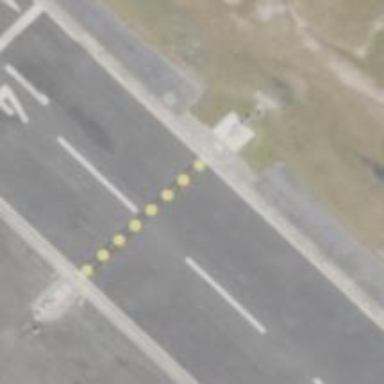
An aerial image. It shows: Asphalt runway at the airport.